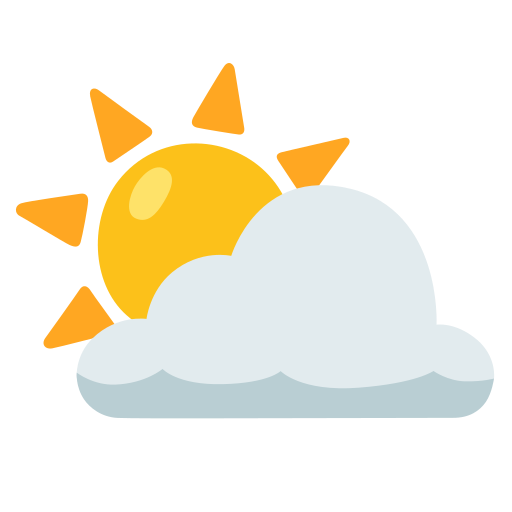
Emoji: ⛅